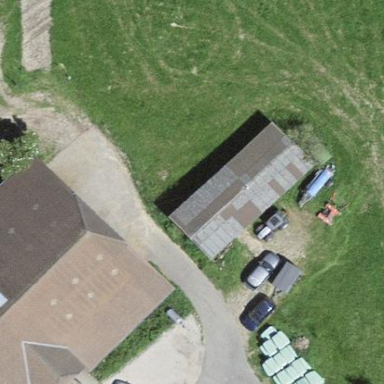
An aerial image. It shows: Rural barn.